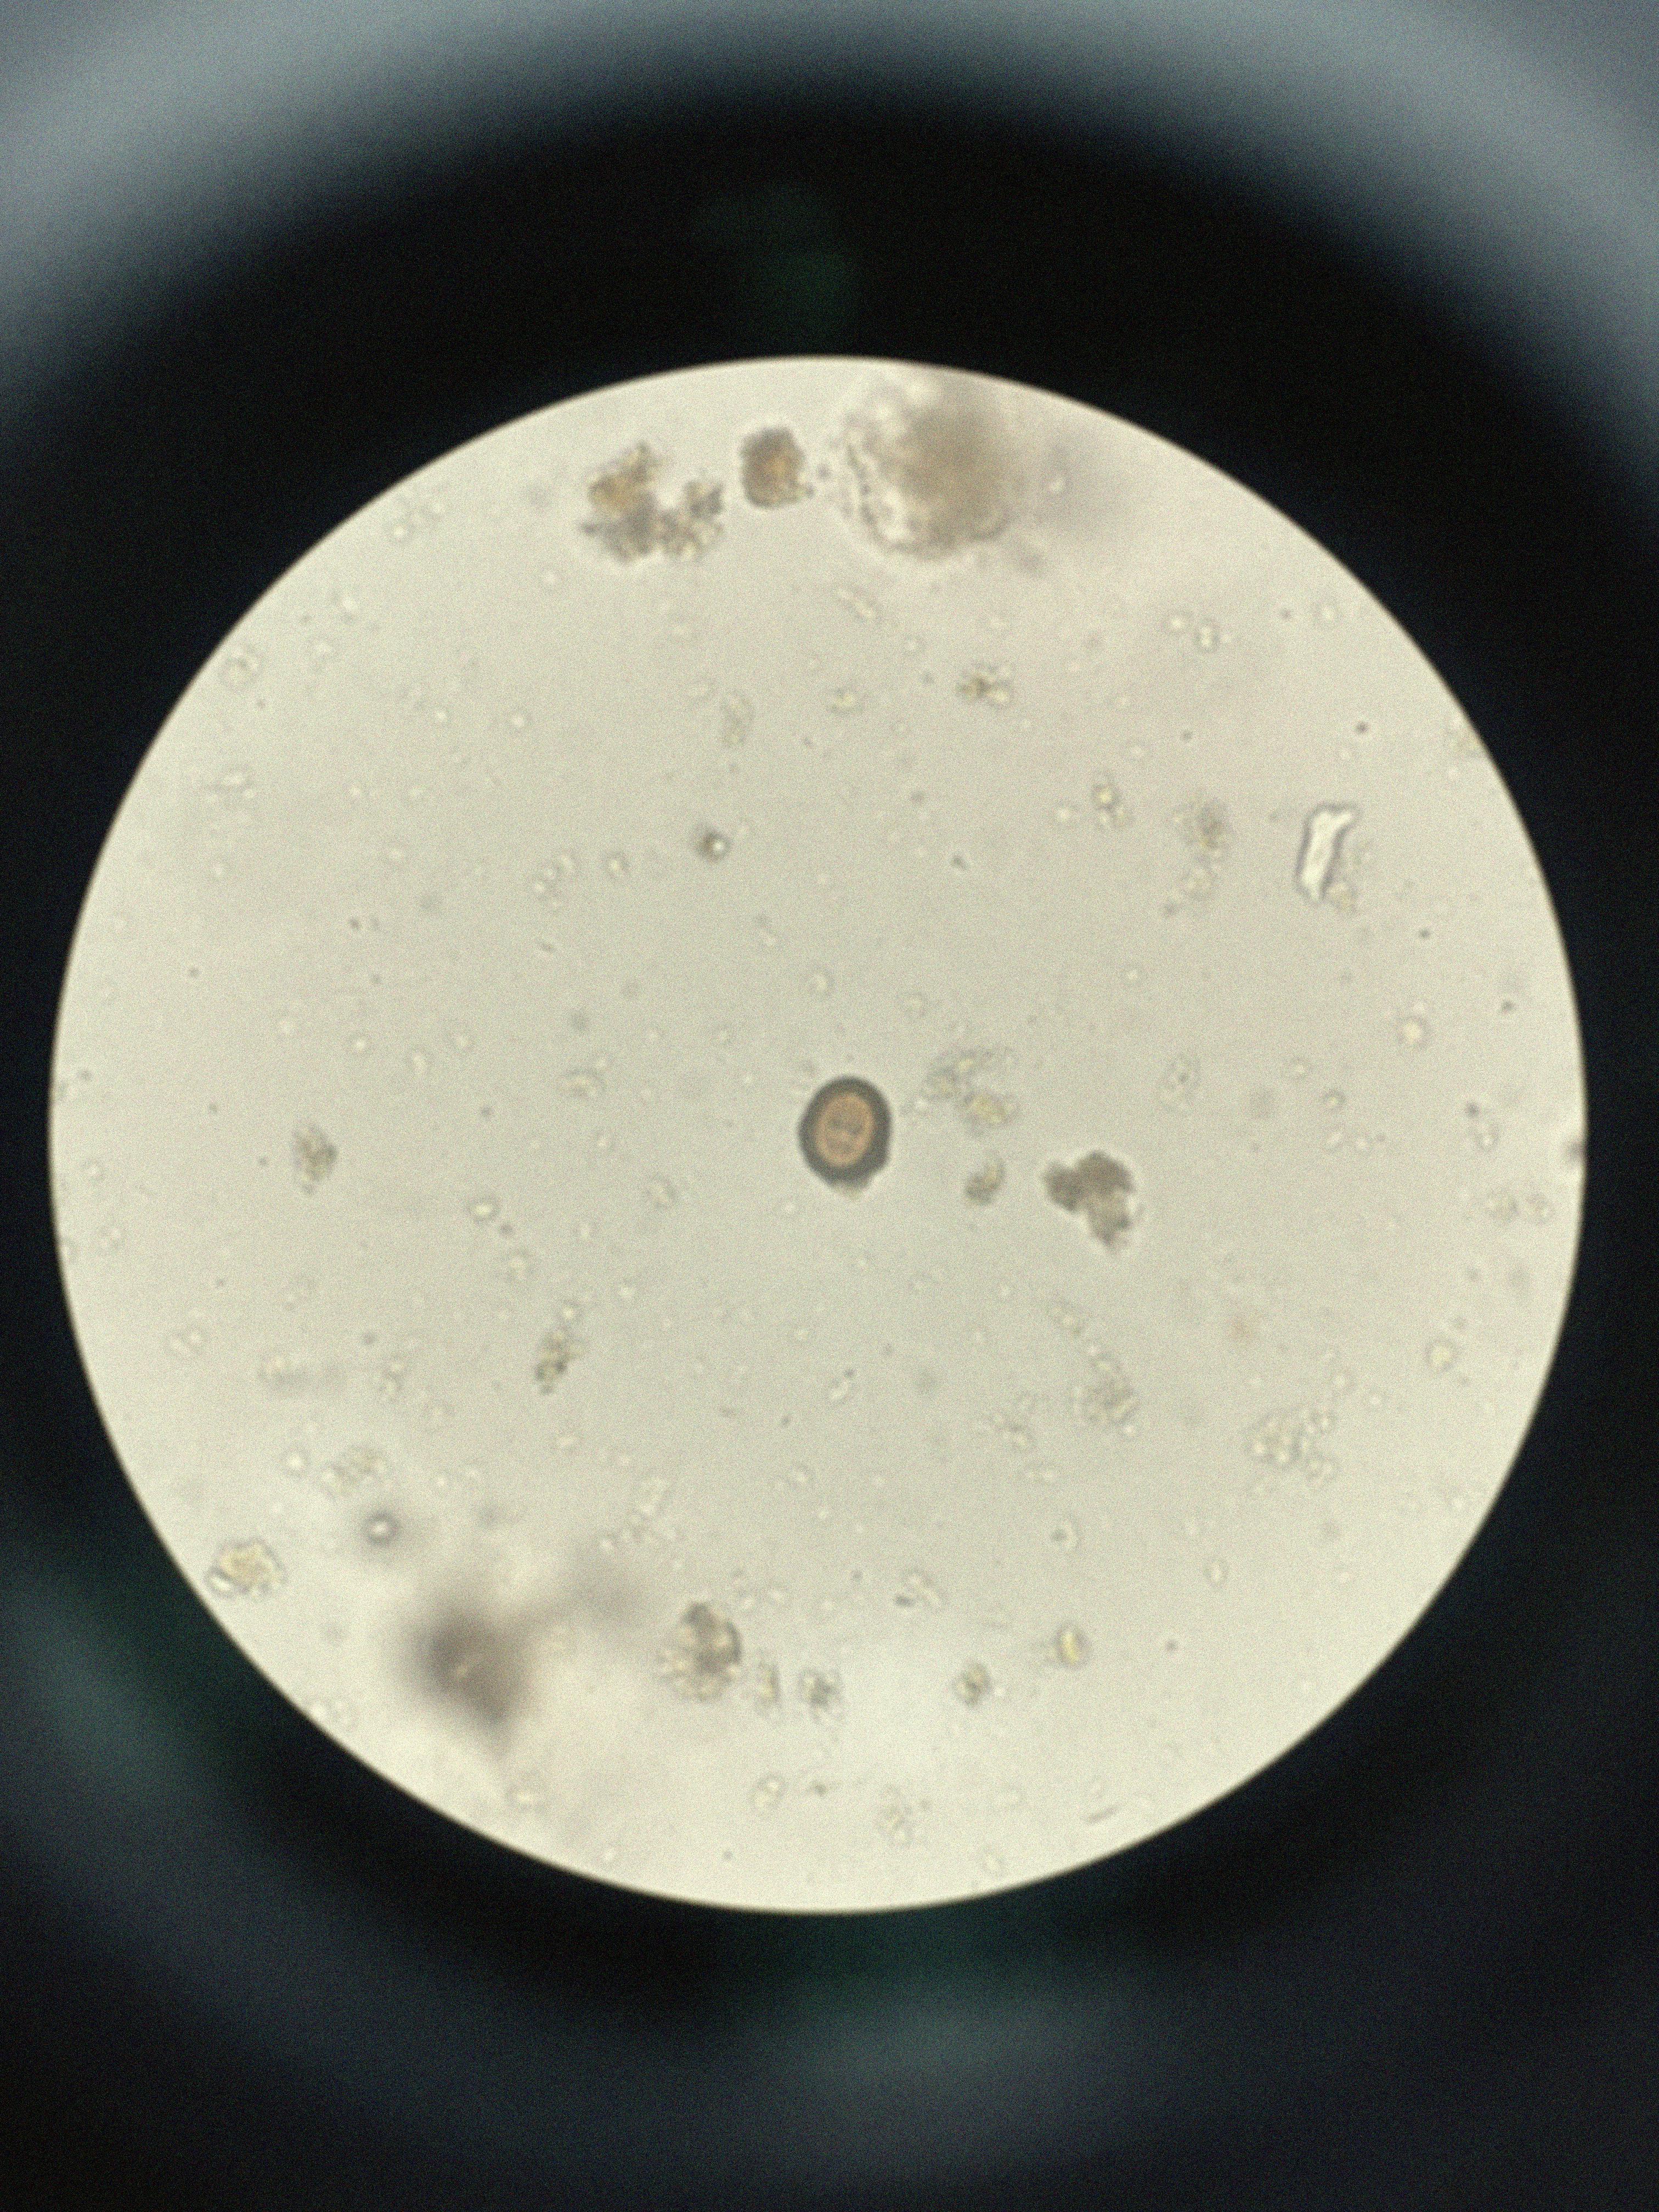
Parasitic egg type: Taenia spp. egg